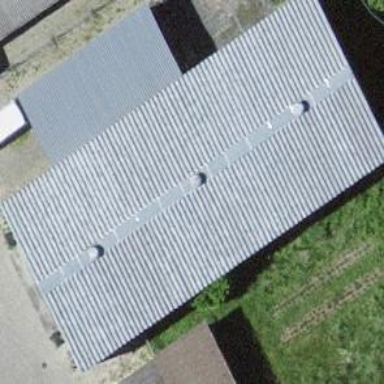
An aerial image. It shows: Warehouse.